What's the difference between 2 images?
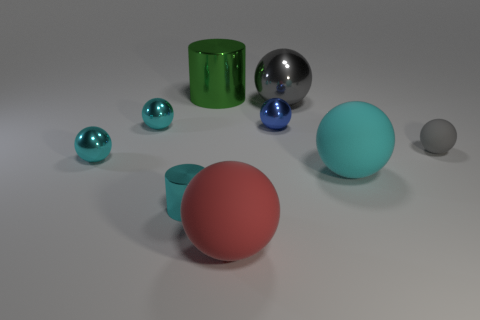
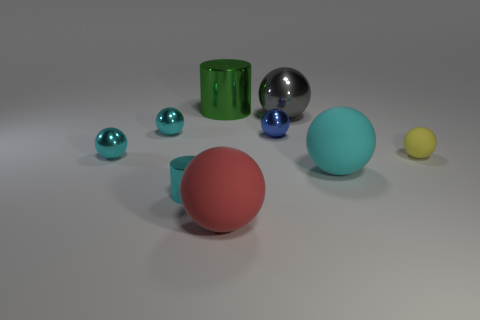
the tiny matte sphere turned yellow
the small gray ball changed to yellow
the gray rubber object changed to yellow
the tiny rubber object changed to yellow
the tiny gray thing turned yellow
the tiny gray matte sphere right of the cyan matte ball changed to yellow
the tiny gray rubber sphere that is to the right of the blue shiny sphere became yellow
the tiny gray rubber ball that is on the right side of the cyan rubber thing turned yellow
the small gray rubber ball that is to the right of the large metal sphere turned yellow